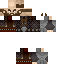
A male human skin with dark skin, wearing brown long hair dressed in a blue hoodie and brown pants, featuring a closed mouth.